Question: First of all, let me show you guys the equation in question.

In this equation S, V, and t are known constants. CFL is also known. We have an initial value for D, and we have no idea what k is.
What I need to do is find ideal values for both D and k that would minimize the residuals squared of a calculated CFL and a measured CFL. Using residuals squared is just a way for me to check if they're the best possible values, but it's fine if there's another way to go about this that uses some other method.
The residual squared is just the absolute value of the difference between the calculated and measured CFLs, which is then squared. The lower the residual squared, the better the fit we have. So I need the smallest possible residual squared resulting from putting both k and D into the equation. That'll result in a calculated CFL, which I can then compare to a measured CFL, allowing me to calculate the residual squared.
My first idea for how to do this, since I'm not sure how to use Excel equations, was to fix the value of D (since we have an initial starting value to work from) and then vary through different values of k, putting them into the equation to find a calculated CFL, and comparing that to the measured to find the residuals squared, until I find one that results with the smallest residuals squared. Then I fix k at that ideal value, and vary D until I find the smallest residual there as well. Then I fix D again, and go back to varying k. My idea was that I could keep bouncing back and forth like that until both D and k were within a certain percentage of their previous values. I assumed it would reach some sort of equilibrium with this method
However, the numbers just go crazy, and end up either going to zero or going to infinity. So I need to rework my process. Which is where you guys come in!
I've been working on this program for a long time (at least a month), and I'm just stuck as hell and desperate. I was hoping you guys could help me out.
Here are some initial values to work with:
S = 19.634954
V = 12.271846
D (initial) = 0.<PHONE>
CFL (measured) = 0.401
t = 4
k = ?
Thank you for any ideas you might have.
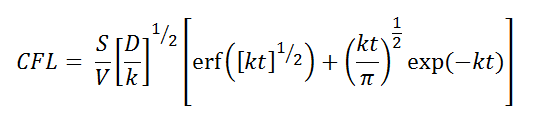
Answer: As Dean said, your system has two unknowns, and in the general case an infinite number of solutions (different pairs of '(D,k)'). By fixing 'D', 'CFL' is a continuous function of 'k', and as such, you should be able to find a 'k' that gives the 'CFL' you measured (within some accuracy). For this problem (i.e., finding 'k' given 'CFL') you can use the tool. Here is how:
1) Problem setup:
Use the name of the variables to name the cells in which you input their values (Go to Formulas--> Defined Names --> Define Name and give some the name of each variable to a cell). Then input the values of your parameters in these cells, (give 'k' an arbitrary value, eg '= 1'), and input the formula in cell 'CFL' like:
'=(S/V)*SQRT(D/k)*(ERF(SQRT(k*t))+SQRT(k*t/PI())*EXP(-k*t))'
Again, note that 'S,V,D,k' and 't' are defined as named ranges.
2) Problem Solution:
Go To Data --> Data Tools --> What-If Analysis --> Goal Seek and enter the following parameters:
Set Cell: 'CFL'
To value: '0.401'
By changing cell: 'k'
This gave me 'k=0.151759378', which results in 'CFL = 0.401261265054823'.

I hope this helps?
: Finding some solution pairs using VBA:
1) Place the measured 'CFL' value in a cell (I chose 'H2').
2) Replace named ranges 'k', 'D' and 'CFL'. I used 'rngK', 'rngD' and 'rngCFL', each one starting from row 2 till row 20.
3) Fill down 'rngD' with a step (I took 0.01) using the formula '=INDEX(rngD,ROW()-ROW($C$2))+0.01'. The first entry of 'rngD' is in cell 'C2' and has the value '0.<PHONE>'. The formula is copied down to all other cells in the range.
4) Fill down 'rngK' with some initial values (I took '=1').
5) Fill down the 'rngCFL' range with the formula '=(S/V)*SQRT(INDEX(rngD,ROW()-ROW($G$1))/INDEX(rngK,ROW()-ROW($G$1)))*(ERF(SQRT(INDEX(rngK,ROW()-ROW($G$1))*t))+SQRT(INDEX(rngK,ROW()-ROW($G$1))*t/PI())*EXP(-INDEX(rngK,ROW()-ROW($G$1))*t))'. I use the 'ROW()' and 'INDEX()' functions to refer to the 'Range' element I need.
6) Finally, use this code in a sub:
'''
Dim iCnt As Long
For iCnt = 1 To Range("rngk").Count
Range("rngCFL")(iCnt).GoalSeek goal:=Range("H2"), changingCell:=Range("rngK")(iCnt)
Next iCnt
'''
The above generates 19 pairs '(D,k)' that give the measured 'CFL' value.